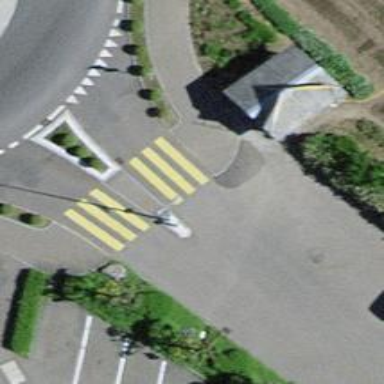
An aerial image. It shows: Asphalt footway with marked zebra crossing. The crossing includes island.